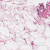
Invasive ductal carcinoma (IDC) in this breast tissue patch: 0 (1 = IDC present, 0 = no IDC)